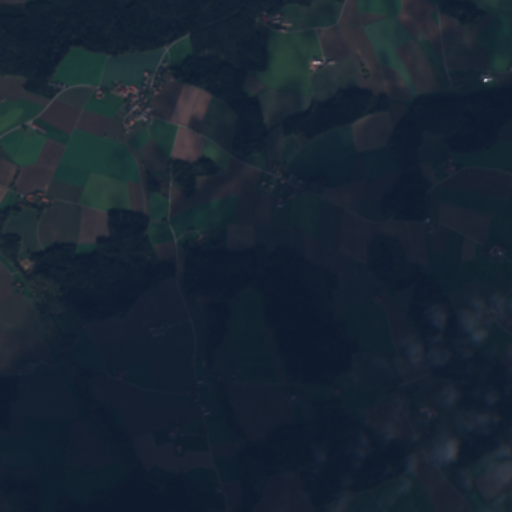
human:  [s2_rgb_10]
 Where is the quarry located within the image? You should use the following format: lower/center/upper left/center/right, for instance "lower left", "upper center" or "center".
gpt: The quarry is located in the lower center of the image.
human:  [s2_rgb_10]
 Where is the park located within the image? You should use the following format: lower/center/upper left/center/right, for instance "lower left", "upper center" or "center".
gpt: There is no park in the image.